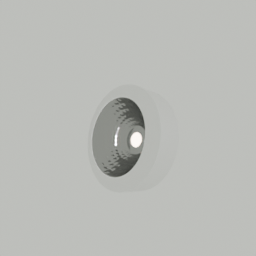
Label: lighting